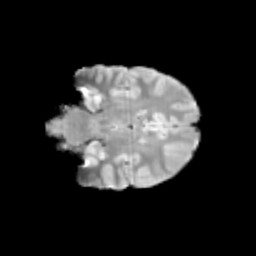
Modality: T2w
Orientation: coronal
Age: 13
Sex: male
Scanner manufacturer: siemens
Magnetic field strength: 3 T
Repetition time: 3.8 s
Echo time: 0.07 s